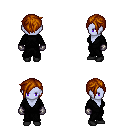
a pixel art fantasy rpg character, female body template, dark elf, purple skin, gray robe, teal pants, brunette pixie cut hairstyle, metal gloves, black shoes, four views (front, back, left, right), 2x2 character sprite sheet, small pixel art, hard edges, no anti-aliasing